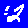
Digit: 2